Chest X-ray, PA view. Patient: 10 years old, sex M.
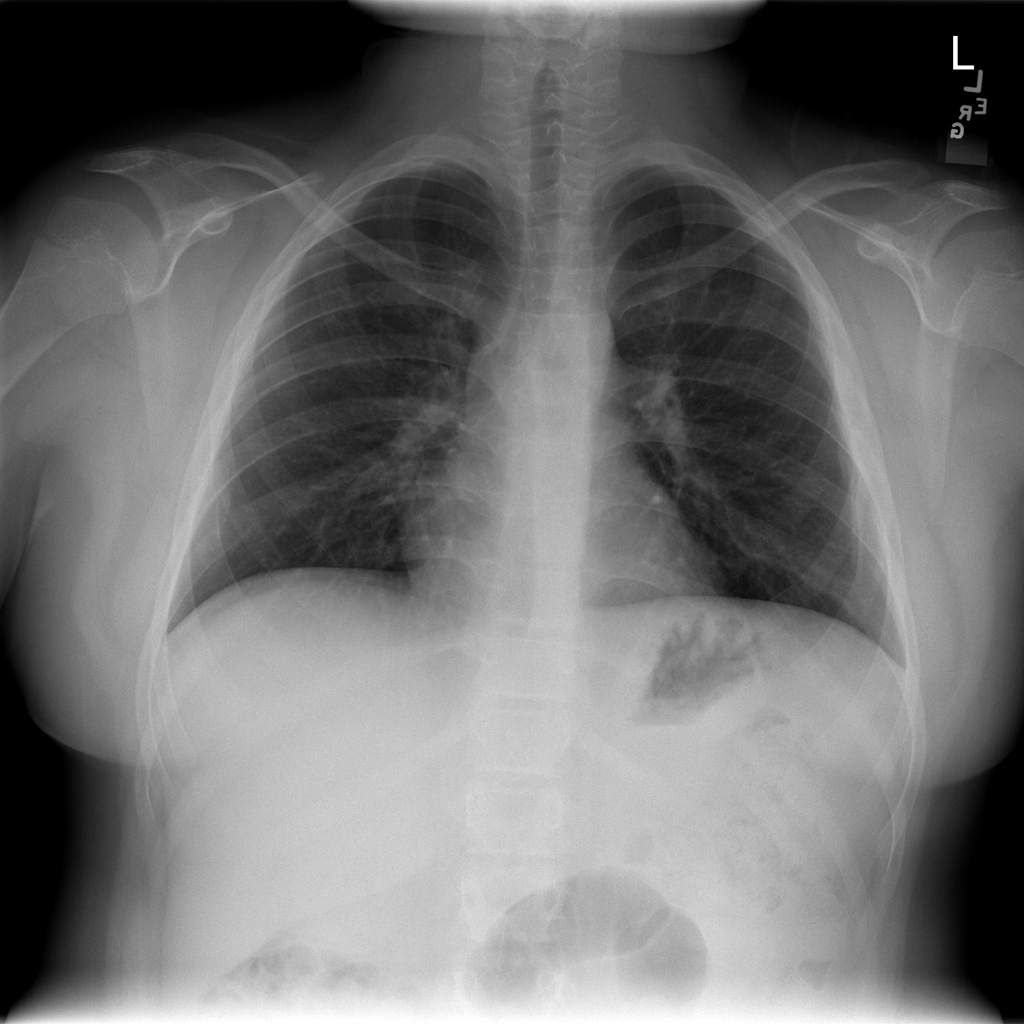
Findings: No Finding